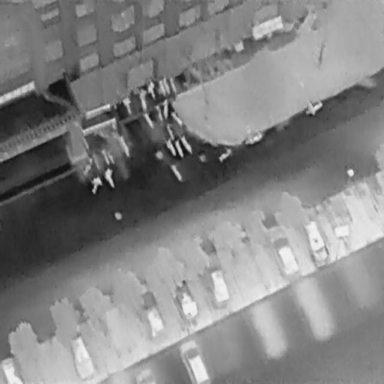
There are nine Cars in the infrared image.